Question:
There is a title tag that hovers over each one of the social icons. I am trying to change the background color of the bubble where the title tag is.
I have tried this...
'''
a[title]:hover:after { background: #8b6ab2; }
'''
But it's not working. Is there a general way this can be done, or does it have to be dynamic based on the website?
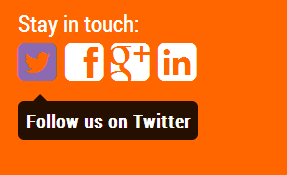
Answer: I did it this way.
'''
<a href="#" title="This is the title to show">hover here</a>
<style type="text/css">
a[title]:hover:after{
content: attr(title);
background: red;
position: absolute;
left: 5%;
top: 10%;}
</style>
'''
You can hide default title by using a data attribute like this
'''
<a href="#" data-title="This is the title to show">hover here</a>
<style type="text/css">
a[data-title]:hover:after{
content: attr(data-title);
background: red;
position: absolute;
left: 5%;
top: 10%;
}
</style>
'''
see more <URL>